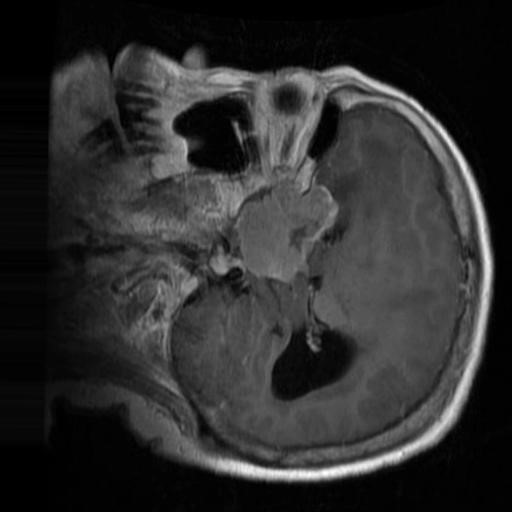
Label: brain_menin